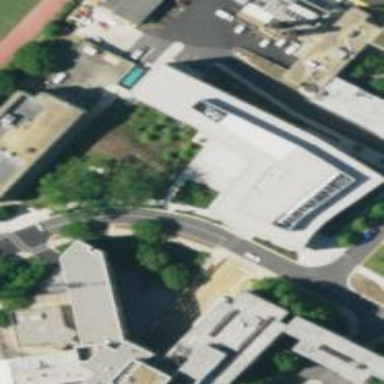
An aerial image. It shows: View of university building.